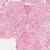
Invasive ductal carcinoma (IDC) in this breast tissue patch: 0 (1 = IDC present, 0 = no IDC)